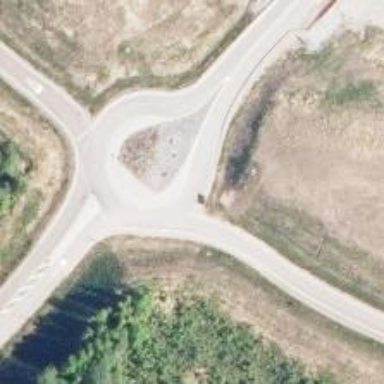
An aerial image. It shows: Unclassified road with asphalt surface leading to roundabout.